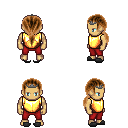
a pixel art fantasy rpg character, male body template, human, tanned skin, gold chest armor, red pants, brown ponytail hairstyle, iron tiara, gray slippers, four views (front, back, left, right), 2x2 character sprite sheet, small pixel art, hard edges, no anti-aliasing